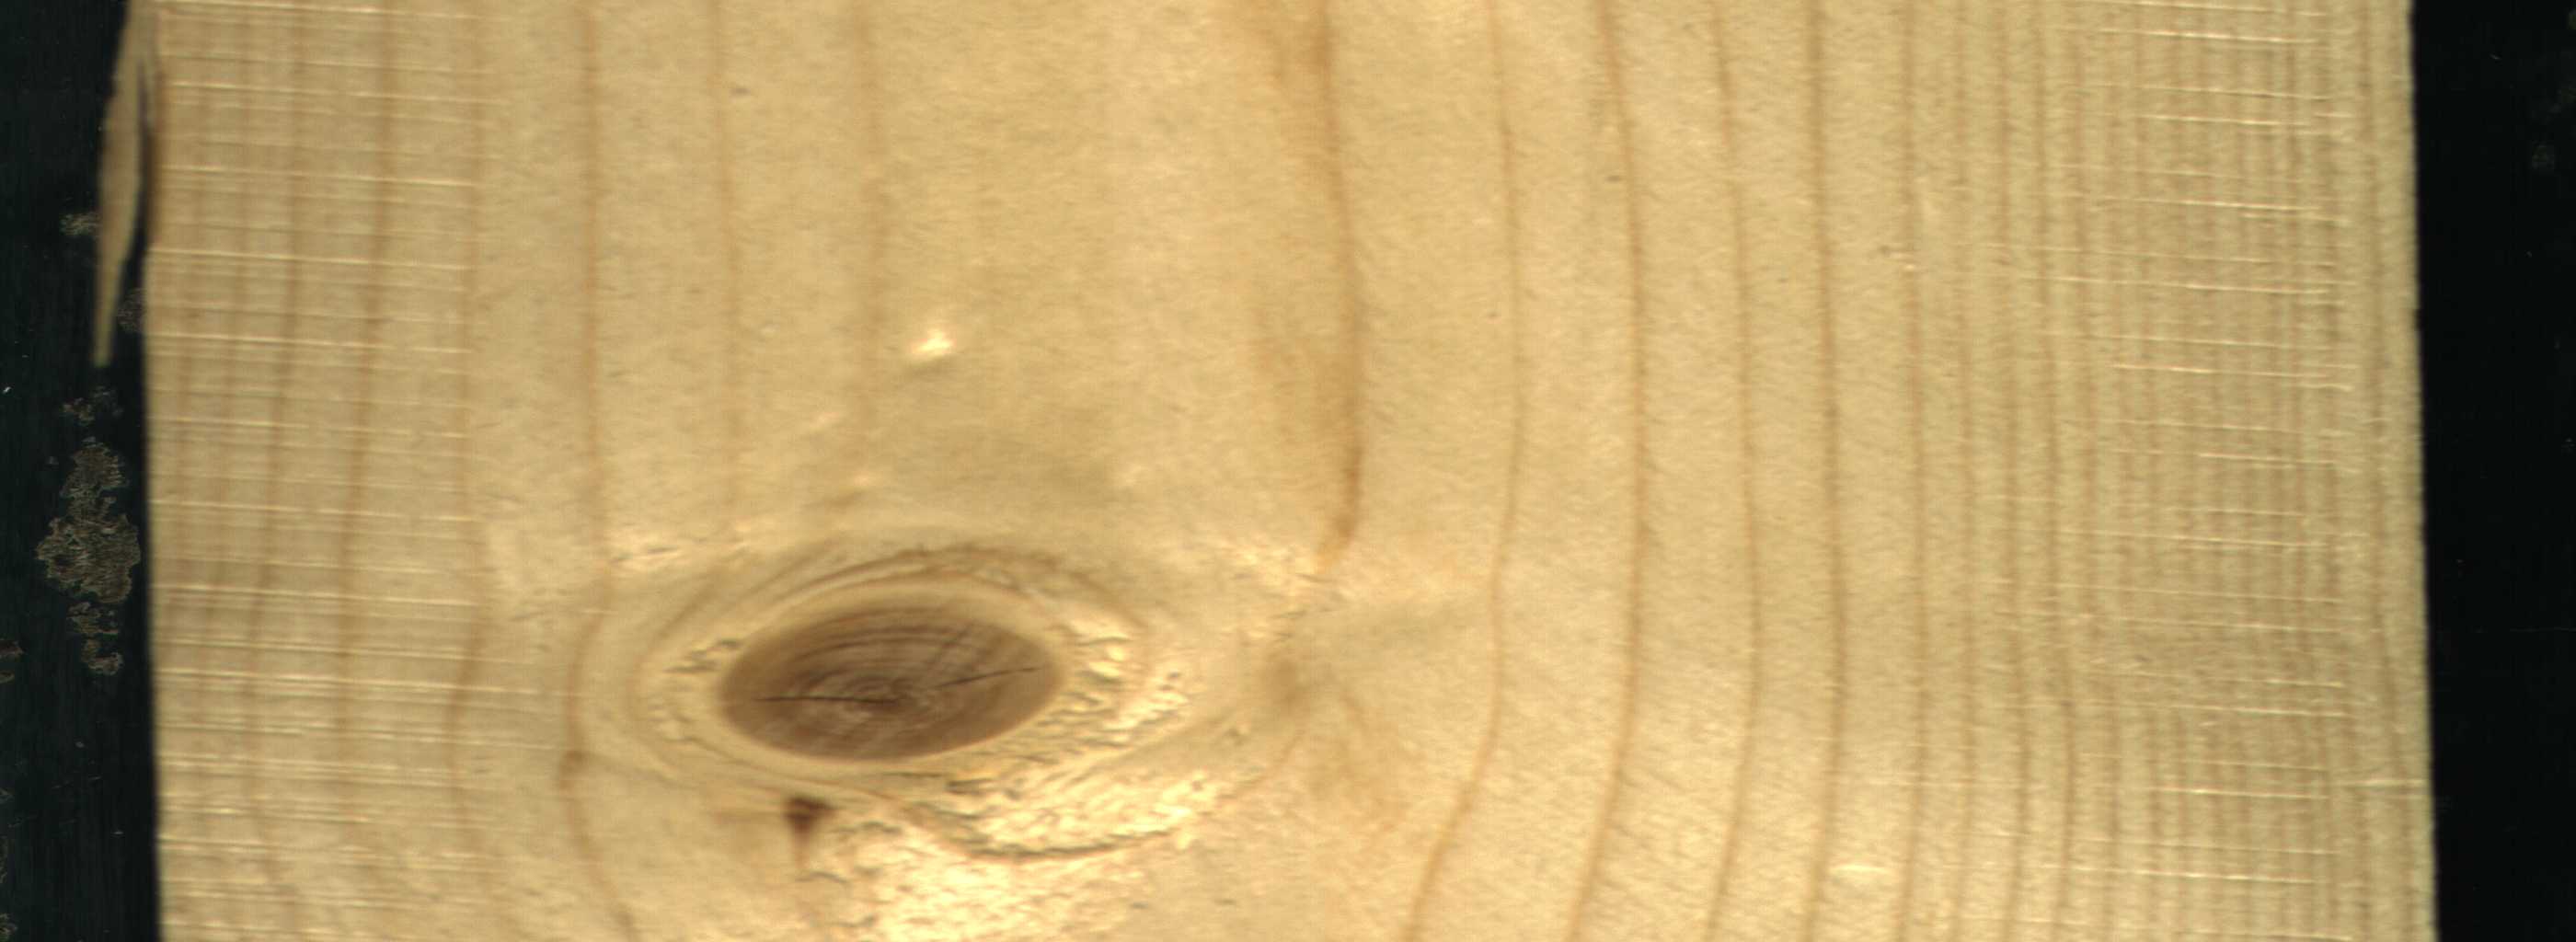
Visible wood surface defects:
knot_with_crack